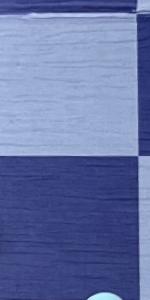
Label: Empty